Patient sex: F
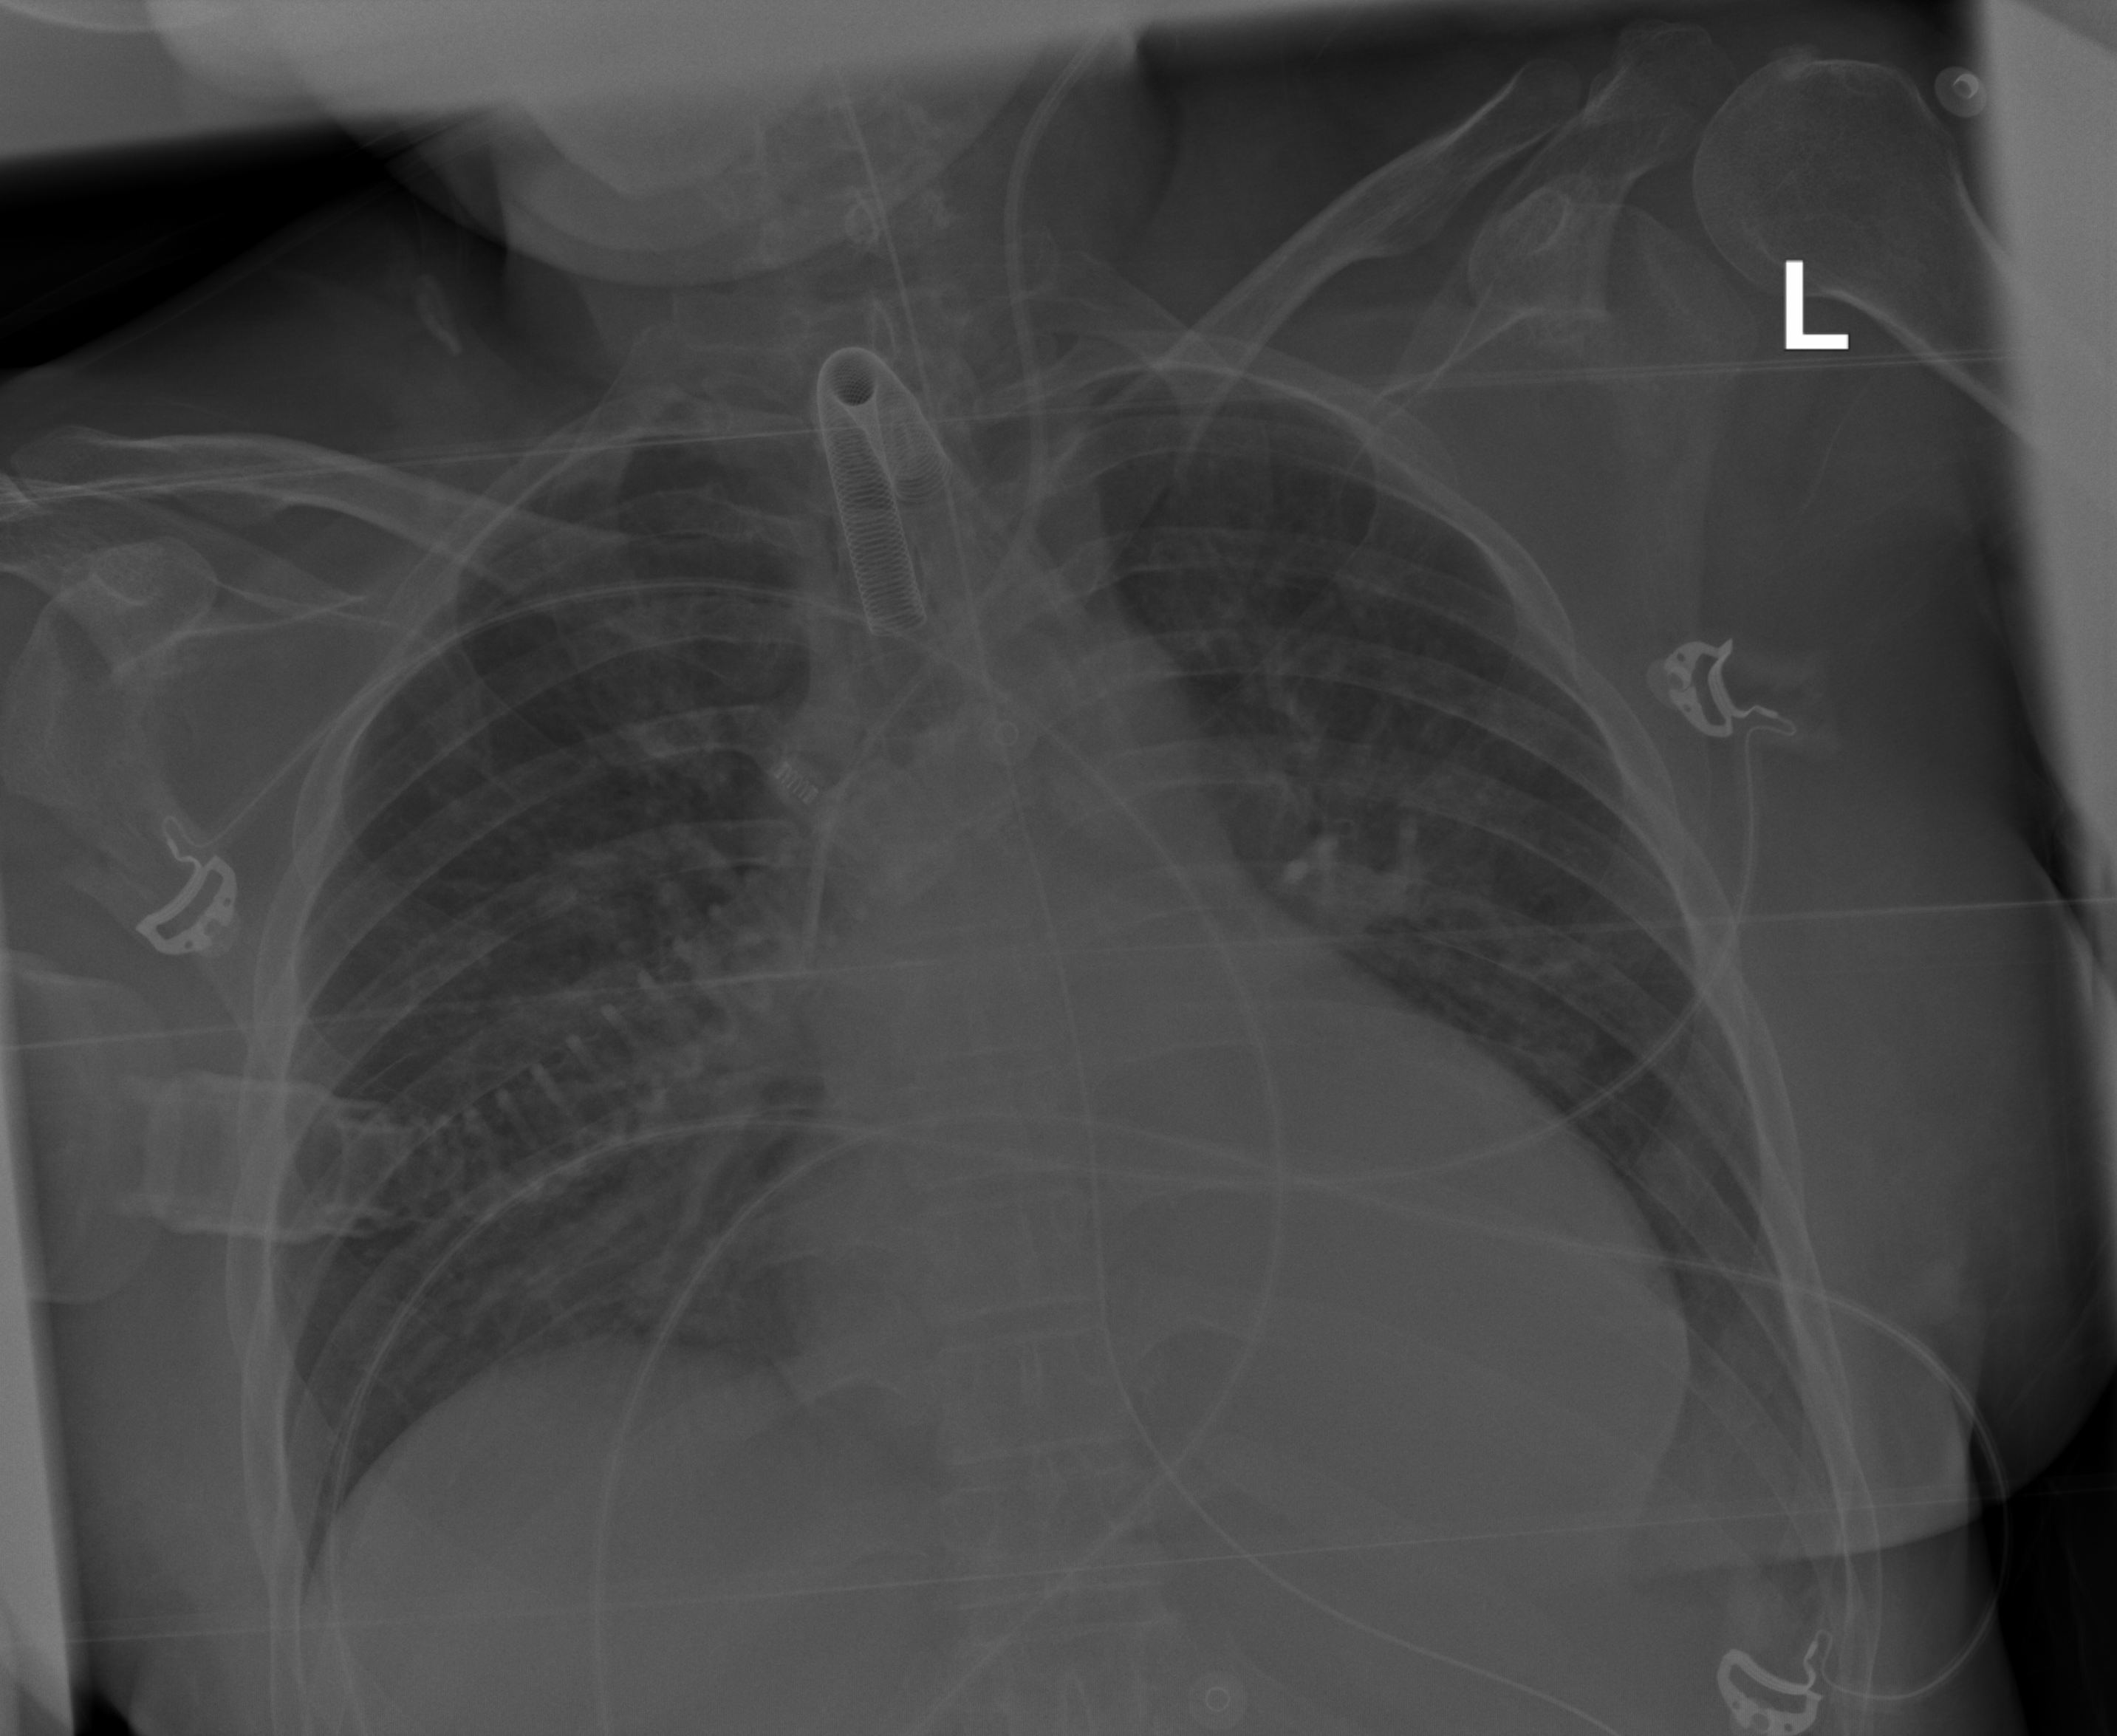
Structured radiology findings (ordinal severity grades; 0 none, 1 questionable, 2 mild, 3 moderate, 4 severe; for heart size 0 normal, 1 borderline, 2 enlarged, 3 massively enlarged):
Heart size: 2
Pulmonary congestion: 2
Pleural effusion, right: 0
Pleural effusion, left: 2
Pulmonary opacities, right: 0
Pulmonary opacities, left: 0
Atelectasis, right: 0
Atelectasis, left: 1